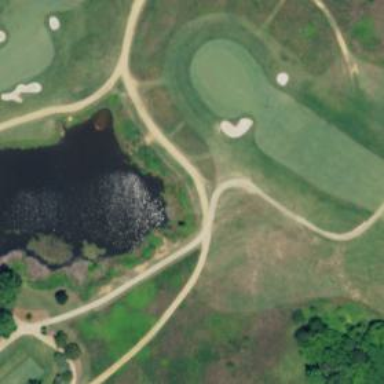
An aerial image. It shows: Path for both roads and golfers.